Question: I just installed redmine and I would like to reach it from redmine.domain.com instead of domain.com/redmine.
I first tried to do this by myself with my few Apache knowledge but I got the following error:

So I looked for a support on the internet and found <URL>. I consequently adapted my Apache configuration file:
'''
<IfModule mod_ssl.c>
<VirtualHost *:443>
ServerName redmine.mydomain.com
ServerAdmin admin@mydomain.com
DocumentRoot /var/www/redmine
<Directory /var/www/redmine>
Allow from all
Options -MultiViews
</Directory>
ErrorLog ${APACHE_LOG_DIR}/error.log
LogLevel warn
CustomLog ${APACHE_LOG_DIR}/ssl_access.log combined
SSLEngine on
SSLCertificateFile /etc/ssl/private/redmine.mydomain.com.crt
SSLCertificateKeyFile /etc/ssl/private/redmine.mydomain.com.key
</VirtualHost>
</IfModule>
'''
And made some check ups, all seems good. However, when I go to my redmine.mydomain.com I see the hierarchy of /usr/share/redmine/public.
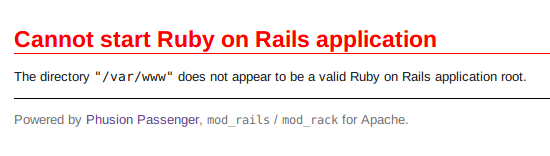
Answer: To cite from the page you linked to:
> The virtual host's document root must point to your Rack application's public folder.
Thus, you have to configure Apache's 'DocumentRoot' to point to '/var/www/redmine/public'.